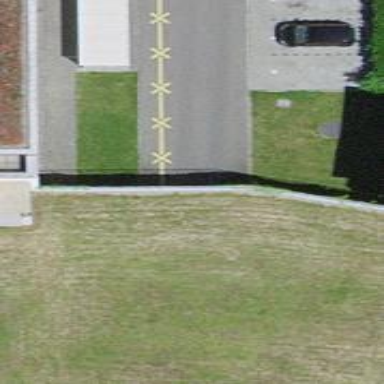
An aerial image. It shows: Parking entrance.